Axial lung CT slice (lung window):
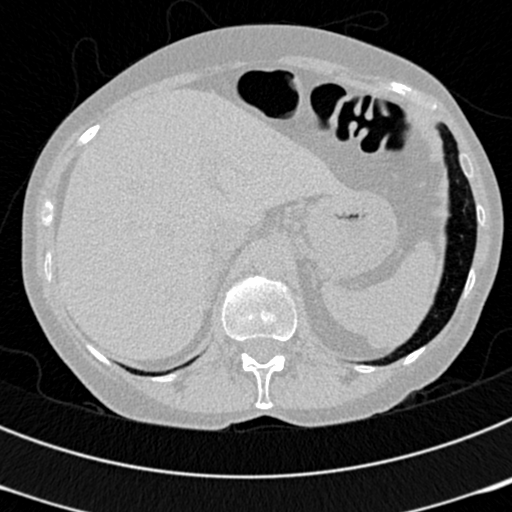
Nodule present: no